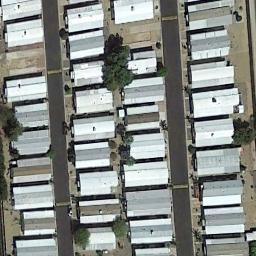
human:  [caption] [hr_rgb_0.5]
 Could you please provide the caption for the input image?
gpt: The mobile home park is on the open place next to the road .

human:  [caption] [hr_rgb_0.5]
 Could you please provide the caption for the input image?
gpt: Here is a road with mobile homes on both sides .

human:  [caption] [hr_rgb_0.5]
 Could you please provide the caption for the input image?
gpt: The mobile home park has some mobile homes arranged in lines .

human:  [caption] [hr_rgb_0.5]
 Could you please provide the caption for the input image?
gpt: There are many buildings of different shapes and sizes in the mobile home parks .

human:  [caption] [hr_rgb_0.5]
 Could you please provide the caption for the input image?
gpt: There are many gray and white buildings in the mobile home park .